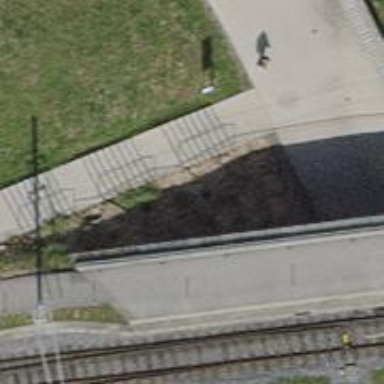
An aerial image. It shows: Set of steps on the road.